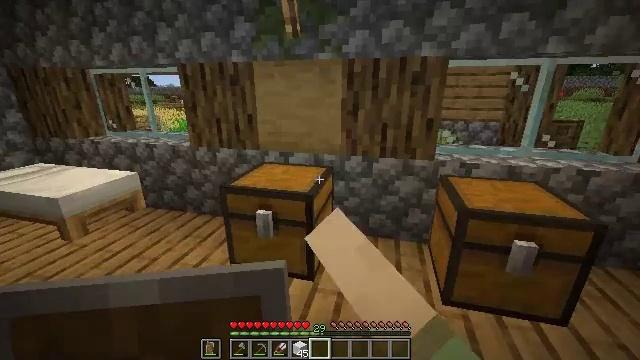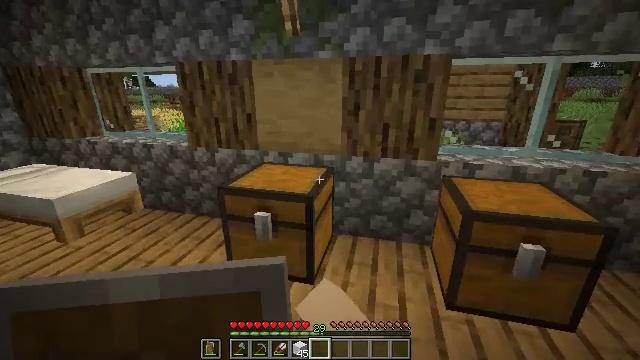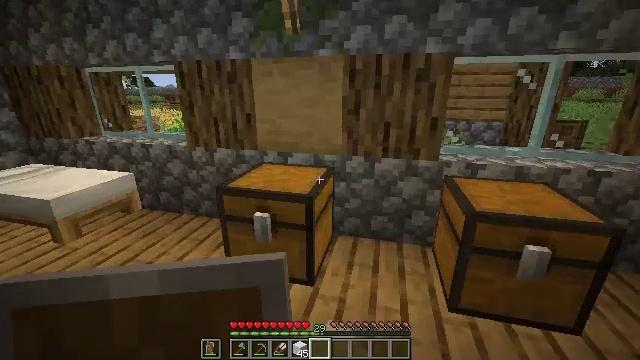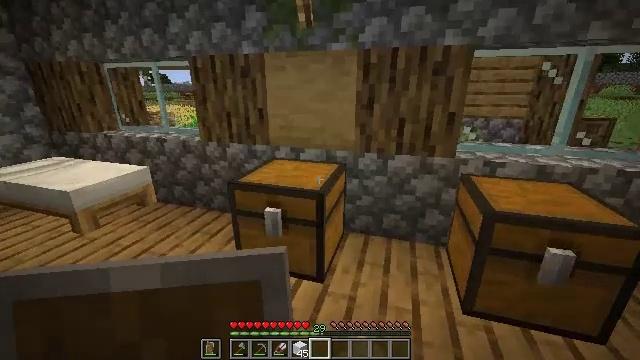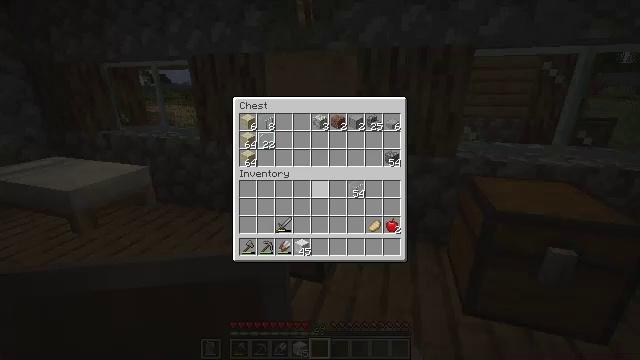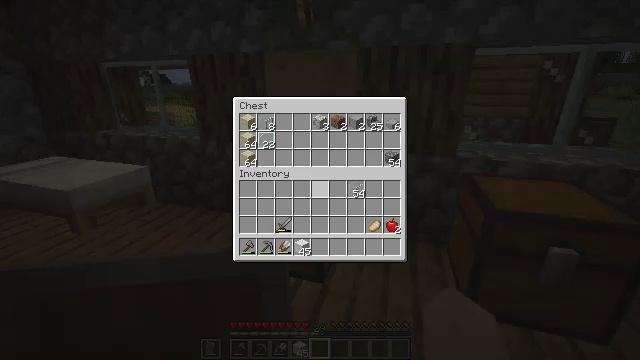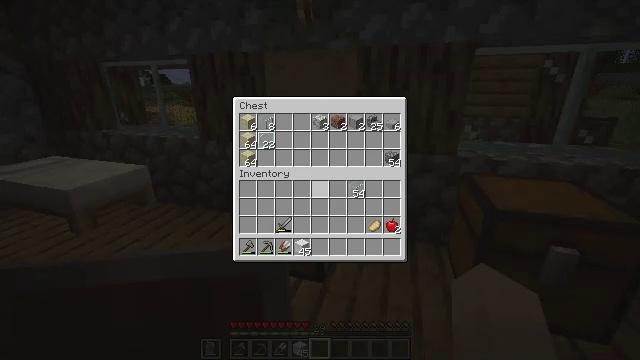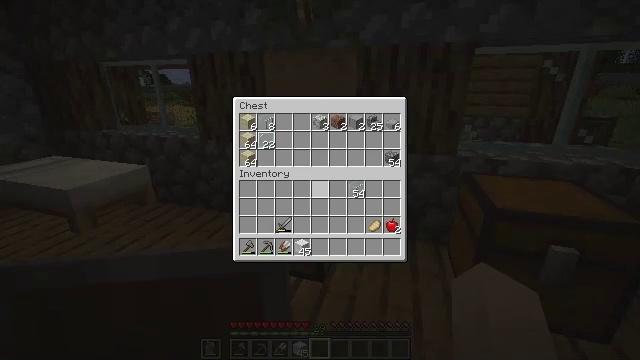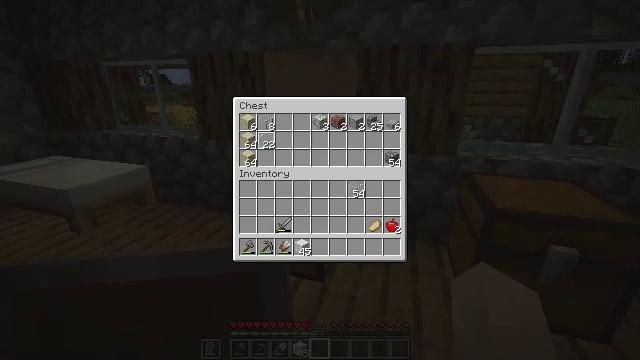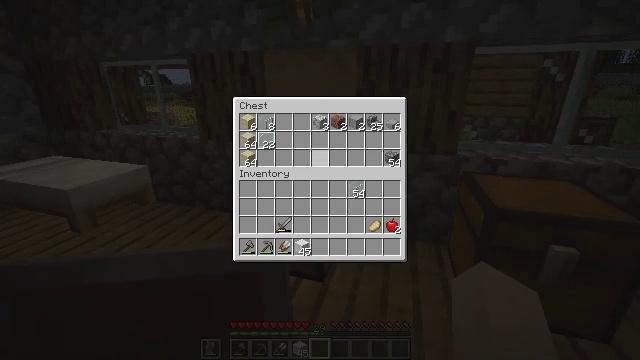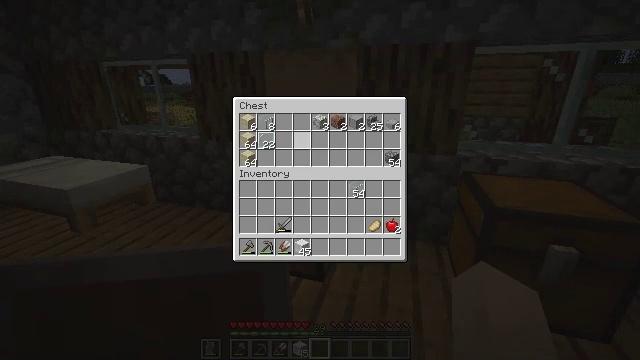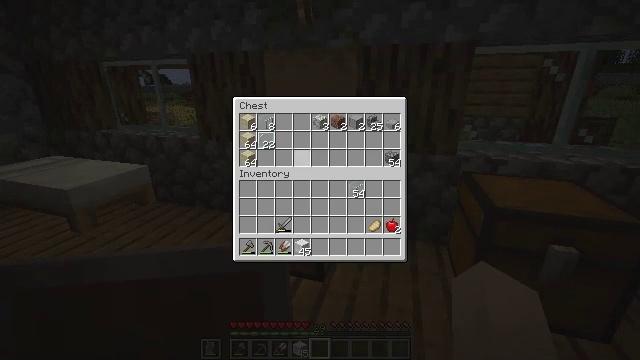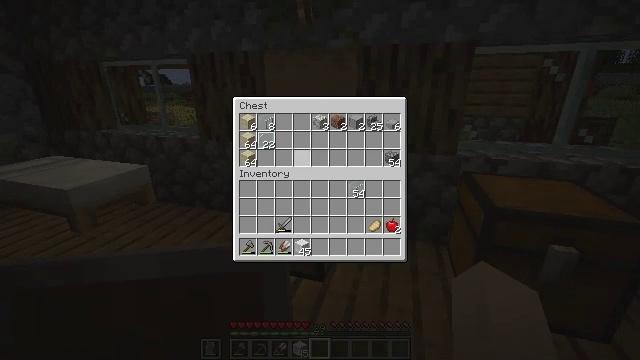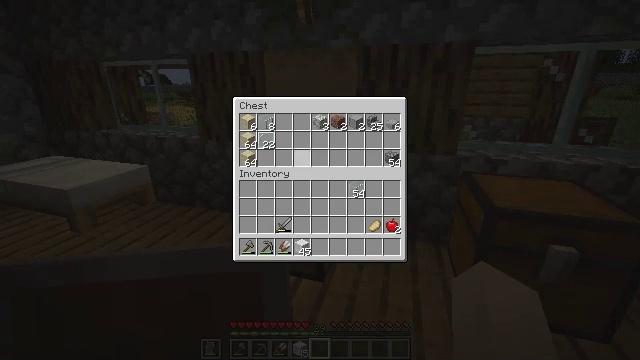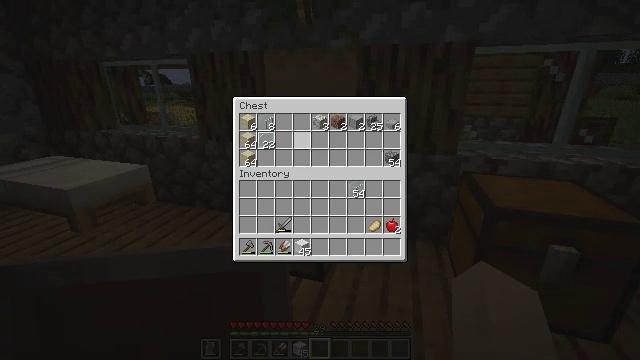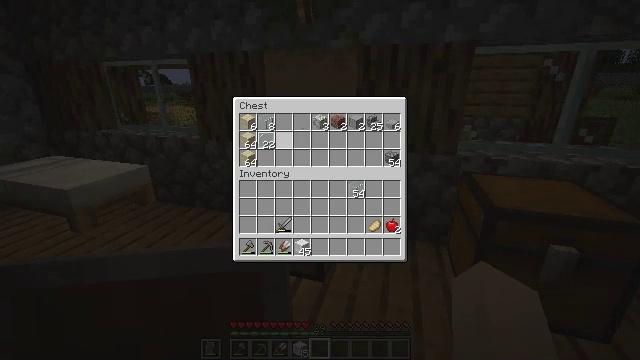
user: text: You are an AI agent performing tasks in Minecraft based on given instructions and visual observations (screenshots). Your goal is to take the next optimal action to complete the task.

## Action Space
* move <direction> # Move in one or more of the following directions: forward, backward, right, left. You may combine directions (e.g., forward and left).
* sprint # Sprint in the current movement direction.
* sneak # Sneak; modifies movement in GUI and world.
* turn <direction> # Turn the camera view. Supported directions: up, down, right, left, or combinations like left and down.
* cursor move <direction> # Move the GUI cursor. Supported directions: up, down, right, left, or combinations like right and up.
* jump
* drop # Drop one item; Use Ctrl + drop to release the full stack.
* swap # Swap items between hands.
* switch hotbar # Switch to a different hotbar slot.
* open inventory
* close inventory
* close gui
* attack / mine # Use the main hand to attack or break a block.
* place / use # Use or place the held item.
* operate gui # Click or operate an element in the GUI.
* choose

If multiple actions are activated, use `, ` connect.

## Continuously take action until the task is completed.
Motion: motion action
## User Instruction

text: Create glass pane using glass blocks.
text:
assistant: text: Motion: use / place
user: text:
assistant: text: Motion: no_op
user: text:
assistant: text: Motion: turn left
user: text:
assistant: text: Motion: cursor move left, open gui
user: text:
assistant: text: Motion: cursor move right
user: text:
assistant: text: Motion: no_op
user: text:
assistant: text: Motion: no_op
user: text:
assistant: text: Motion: no_op
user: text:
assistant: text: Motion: cursor move left and up
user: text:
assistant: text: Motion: cursor move left and up
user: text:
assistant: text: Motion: no_op
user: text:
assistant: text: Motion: no_op
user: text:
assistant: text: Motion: no_op
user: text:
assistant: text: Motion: no_op
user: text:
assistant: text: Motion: cursor move left
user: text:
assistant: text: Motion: cursor move left and up
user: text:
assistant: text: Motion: no_op
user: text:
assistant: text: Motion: no_op
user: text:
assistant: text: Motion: no_op
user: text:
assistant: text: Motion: no_op
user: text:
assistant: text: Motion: no_op
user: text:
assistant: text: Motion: cursor move right
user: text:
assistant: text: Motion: no_op
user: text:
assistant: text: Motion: no_op
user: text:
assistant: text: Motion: no_op
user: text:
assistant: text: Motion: operate gui
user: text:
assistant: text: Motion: operate gui
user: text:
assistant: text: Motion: operate gui
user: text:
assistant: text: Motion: cursor move right and down
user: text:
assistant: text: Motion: cursor move right and down